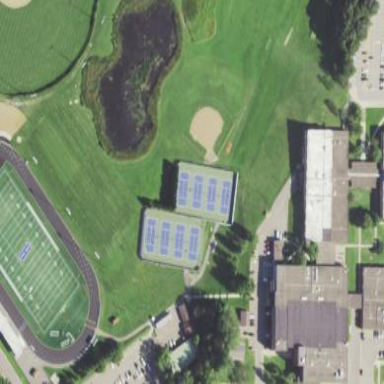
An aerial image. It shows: Tennis court on pitch.